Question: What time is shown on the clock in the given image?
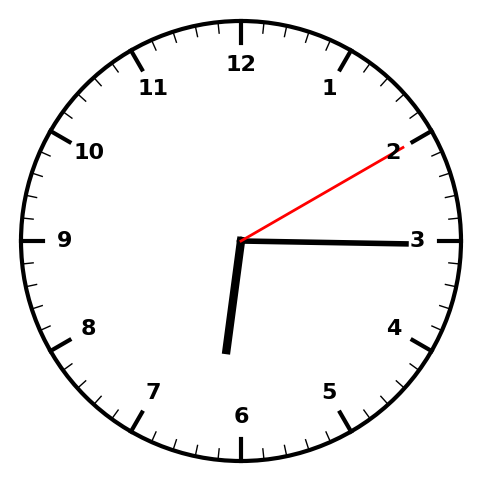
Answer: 06:15:10